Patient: sex M, age 34
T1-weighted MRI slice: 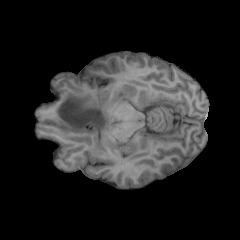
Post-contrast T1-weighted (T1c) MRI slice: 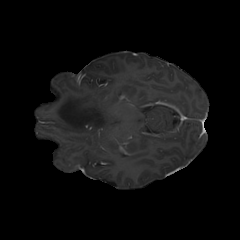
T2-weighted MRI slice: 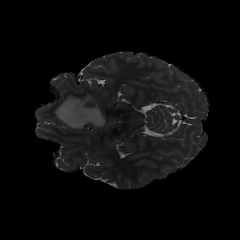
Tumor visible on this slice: yes
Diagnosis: Astrocytoma, IDH-mutant
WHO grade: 2